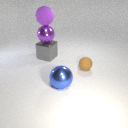
large purple metal sphere below large purple rubber sphere